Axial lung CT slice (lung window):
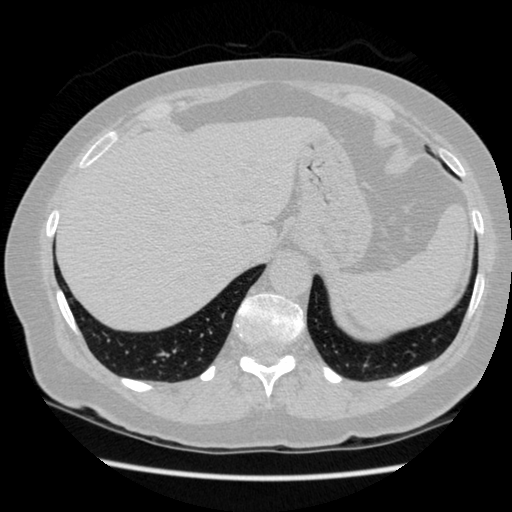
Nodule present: no